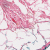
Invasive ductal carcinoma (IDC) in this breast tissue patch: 0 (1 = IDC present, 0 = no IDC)